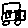
Label: hexagon